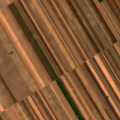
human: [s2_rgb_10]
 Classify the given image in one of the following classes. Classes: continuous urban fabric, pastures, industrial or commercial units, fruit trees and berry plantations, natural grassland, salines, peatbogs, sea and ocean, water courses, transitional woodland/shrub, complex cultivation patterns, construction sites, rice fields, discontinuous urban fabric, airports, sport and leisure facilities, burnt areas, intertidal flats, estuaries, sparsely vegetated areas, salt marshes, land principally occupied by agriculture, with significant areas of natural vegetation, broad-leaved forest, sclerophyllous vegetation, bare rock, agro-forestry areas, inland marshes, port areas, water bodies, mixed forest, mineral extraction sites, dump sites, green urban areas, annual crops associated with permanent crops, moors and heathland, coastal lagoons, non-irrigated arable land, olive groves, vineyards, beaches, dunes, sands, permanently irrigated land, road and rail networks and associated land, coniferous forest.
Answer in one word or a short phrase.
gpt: non-irrigated arable land